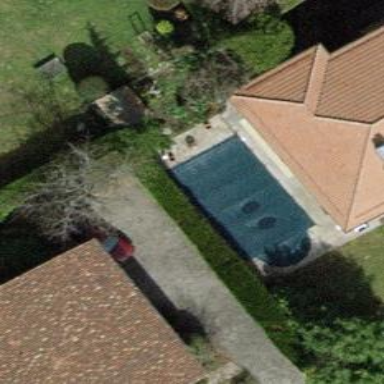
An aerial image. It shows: Swimming pool located in leisure land.